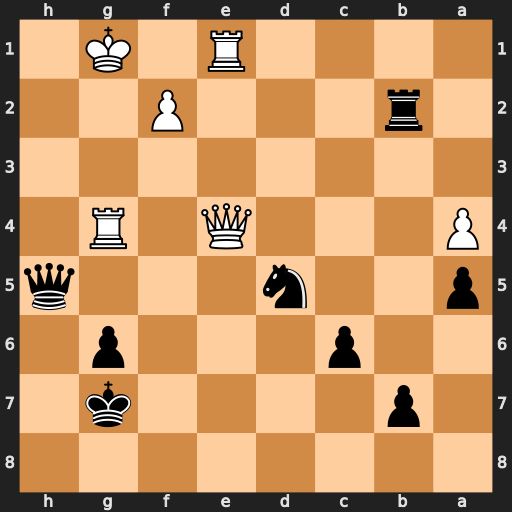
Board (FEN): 8/1p4k1/2p3p1/p2n3q/P3Q1R1/8/1r3P2/4R1K1
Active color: b
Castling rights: -
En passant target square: -
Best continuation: Rb4 Rg3 Rxe4